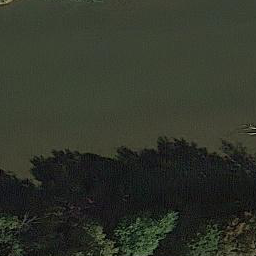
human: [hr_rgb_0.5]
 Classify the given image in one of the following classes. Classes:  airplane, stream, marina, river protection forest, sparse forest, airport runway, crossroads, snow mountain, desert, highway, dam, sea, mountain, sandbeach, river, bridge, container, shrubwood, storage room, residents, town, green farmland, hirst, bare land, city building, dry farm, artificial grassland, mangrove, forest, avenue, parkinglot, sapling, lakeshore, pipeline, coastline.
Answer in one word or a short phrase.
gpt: river protection forest